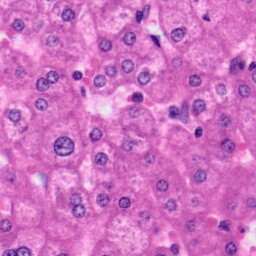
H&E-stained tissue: Liver